Question: I have a 'Datagrid' in my view bound to an 'ObservableCollection<T>'. The collection is populated from a method invoked in the viewmodel constructor using a Linq to EF method. which selects records from a view in my SQL Server db:
Property:
'''
private ObservableCollection<vwAccountHeader> _accountHeaderCollection;
public ObservableCollection<vwAccountHeader> AccountHeaderCollection
{
get { return _accountHeaderCollection; }
set
{
_accountHeaderCollection = value;
OnPropertyChanged("AccountHeaderCollection");
}
}
'''
Method:
'''
private void GetAccountHeaders()
{
var query = from a in _context.vwAccountHeaders
select a;
AccountHeaderCollection = new ObservableCollection<vwAccountHeader>(query);
}
'''
Selected Item:
'''
private vwAccountHeader _selectedAccountHeader;
public vwAccountHeader SelectedAccountHeader
{
get { return _selectedAccountHeader; }
set
{
_selectedAccountHeader = value;
OnPropertyChanged("SelectedAccountHeader");
}
}
'''
The collection populates as expected on initialisation. I then have the functionality for the user to select a row from the Datagrid and edit said row:

The selected item changes are persisted back to a sql table not the sql View bound to the DataGrid however this table is the parent of the view so changes are also persisted to the View. For example here is my 'SaveEdits' command:
'''
private void SaveAccountEditsCommandAction()
{
var query = from a in _context.tbAccounts
where SelectedAccount.accountId == a.accountId
select a;
foreach (var a in query)
{
a.Div1AccNo = SelectedAccount.Div1AccNo;
a.AccountName = SelectedAccount.AccountName;
a.CompanyName = SelectedAccount.CompanyName;
a.ContactEmail = SelectedAccount.ContactEmail;
a.ContactName = SelectedAccount.ContactName;
a.SubscriptionLevel = SelectedAccount.SubscriptionLevel;
a.Responsible = SelectedAccount.Responsible;
a.notes = SelectedAccount.notes;
a.IsActive = SelectedAccount.IsActive;
}
_context.SaveChanges();
}
'''
These changes are persisted to my 'VWAccountHeaders' View in SQL Server. I am implementing 'INotifyPropertyChnaged' and the Xaml binding is set to update on 'PropertyChanged':
'''
<DataGrid x:Name="AccountsHeaderDataGrid" Margin="10" ItemsSource="{Binding AccountHeaderCollection, Mode=TwoWay, UpdateSourceTrigger=PropertyChanged}" AutoGenerateColumns="False" SelectedItem="{Binding SelectedAccountHeader, Mode=TwoWay, UpdateSourceTrigger=PropertyChanged}"
IsReadOnly="True" CanUserAddRows="False" SelectionMode="Single" VerticalScrollBarVisibility="Auto" Height="350">
<DataGrid.Columns>
<DataGridTextColumn Header="Account No" Binding="{Binding Path=div1accno, Mode=TwoWay, UpdateSourceTrigger=PropertyChanged}" Width="SizeToHeader"/>
<DataGridTextColumn Header="Company Name" Binding="{Binding Path=companyname, Mode=TwoWay, UpdateSourceTrigger=PropertyChanged}" Width="SizeToHeader"/>
<DataGridTextColumn Header="Subscription Level" Binding="{Binding Path=subscriptionlevel, Mode=TwoWay, UpdateSourceTrigger=PropertyChanged}" Width="SizeToHeader"/>
<DataGridTextColumn Header="Region List" Binding="{Binding Path=region_list, Mode=TwoWay, UpdateSourceTrigger=PropertyChanged}" Width="SizeToHeader"/>
<DataGridCheckBoxColumn Header="Is Active" Binding="{Binding Path=IsActive, Mode=TwoWay, UpdateSourceTrigger=PropertyChanged}" Width="SizeToHeader"/>
</DataGrid.Columns>
<DataGrid/>
'''
Despite this I just can't get the UI to reflect changes in the underlying data without closing the app & re-running. I can see the 'DataGrid' flickering on save so can see it's re-binding but it just doesn't pick up the changes in the underlying view. Do I need to refresh my data context somehow or am I missing something simple here?
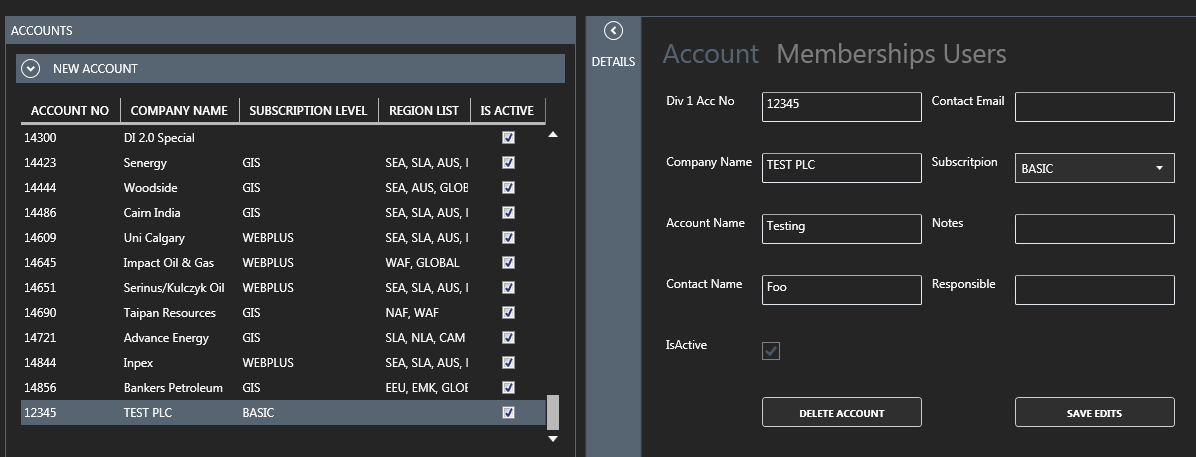
Answer: Ok guys. I have solved this issue at last!
Here is my RefreshEntities() method which invokes 'MergeOption.OverwriteChanges;' which essentially overwrites the context entity & reloads the collection with the new data from the DB. You're telling EF to overwrite the entity you pass in. I'm invoking this method wherever I'm persisting changes to that view:
'''
private void RefreshEntities()
{
var objectContext = ((IObjectContextAdapter)_context).ObjectContext;
var objectSet = objectContext.CreateObjectSet<vwAccountHeader>();
objectSet.MergeOption = MergeOption.OverwriteChanges;
AccountHeaderCollection = new ObservableCollection<vwAccountHeader>(objectSet);
}
'''
Seems very verbose but works great. I would recommend this for any MVVM WPF app where you are trying to update a view in the UI which has changed by user interaction with an associated table in the EF framework model. Essentially where there's a cross relationship between tables & a view & you need to update that view in the UI.
'MergeOption.OverwriteChanges' overwrites all pending changes but you can use 'MergeOption.PreserveChanges' to merge reloaded values just to your edited values.